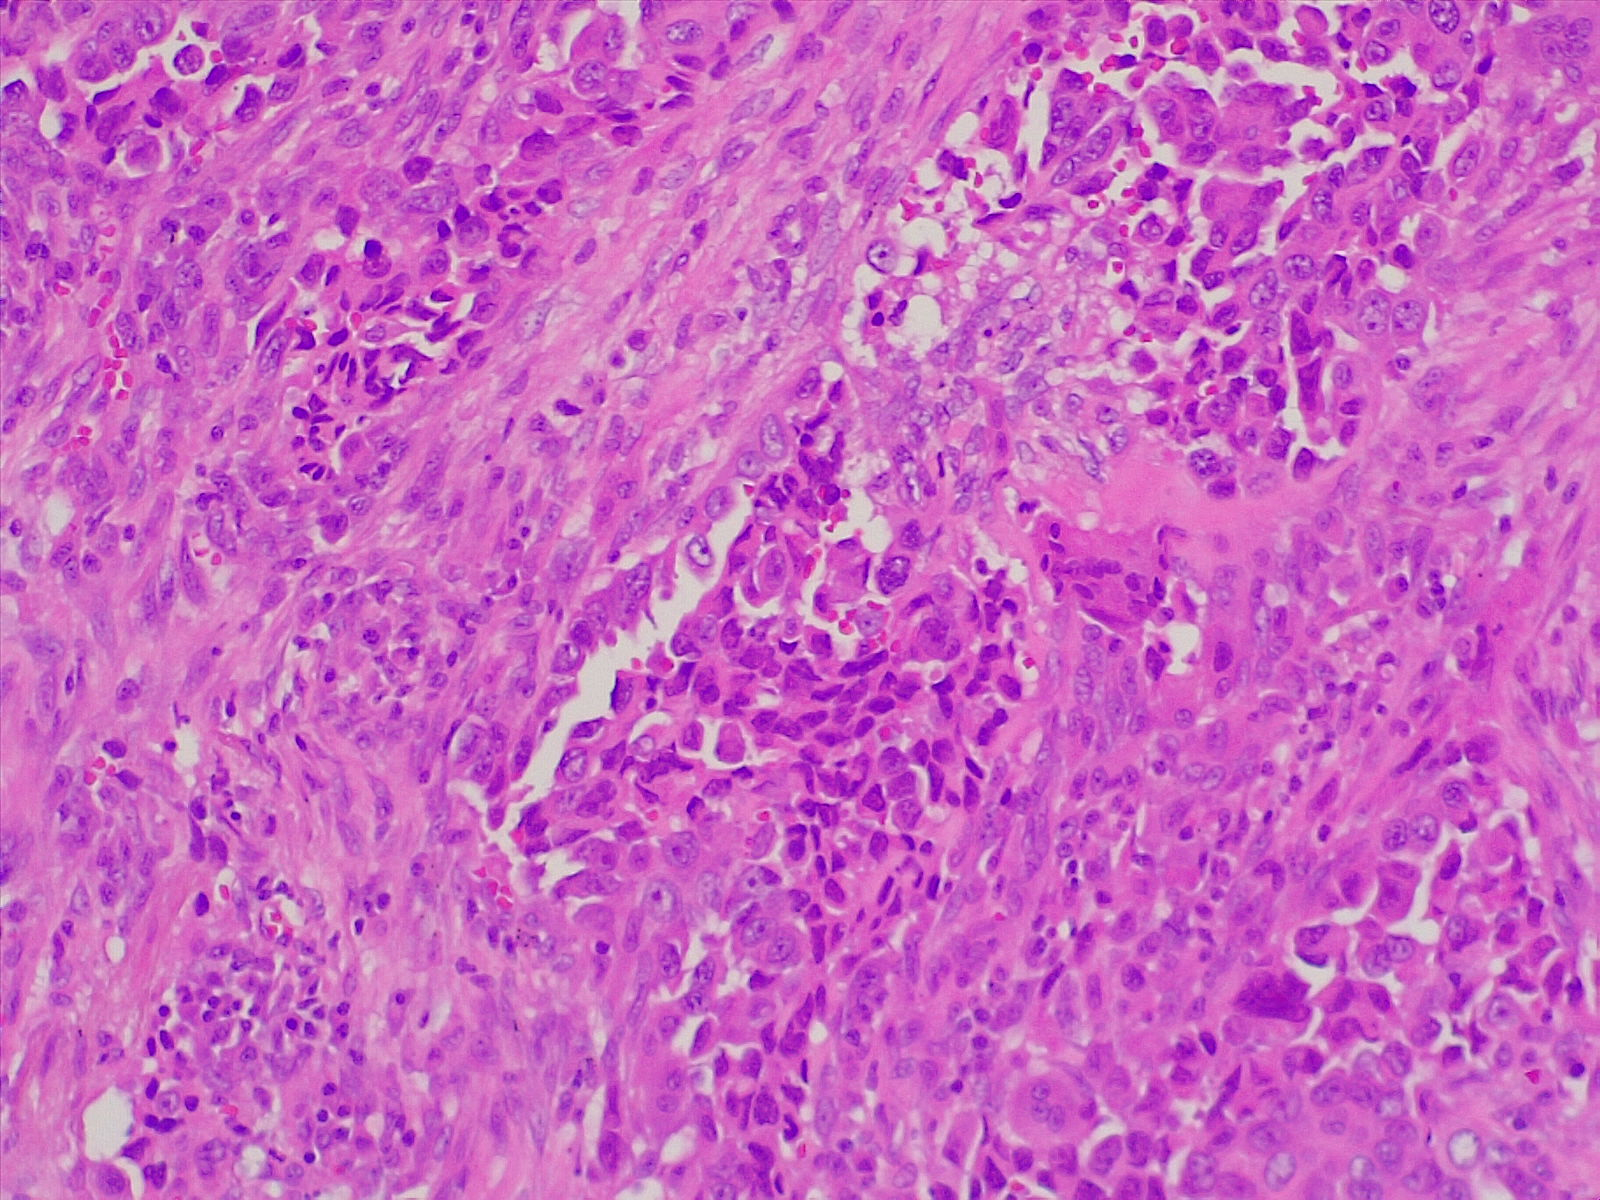
Label: lung adenocarcinoma, poorly differentiated